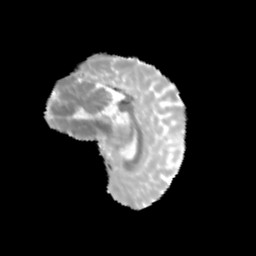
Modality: MD
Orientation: sagittal
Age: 13
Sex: female
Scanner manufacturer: siemens
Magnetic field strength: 3 T
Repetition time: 3.8 s
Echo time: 0.07 s